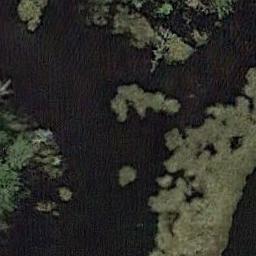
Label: wetland